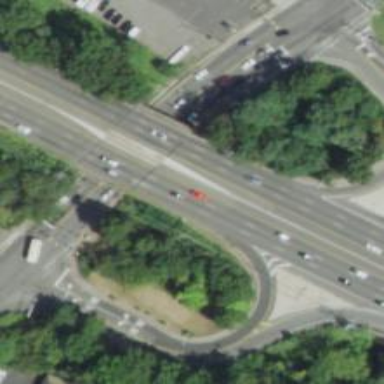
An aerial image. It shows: Bridge on urban freeway/expressway trunk highway.